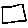
Label: square